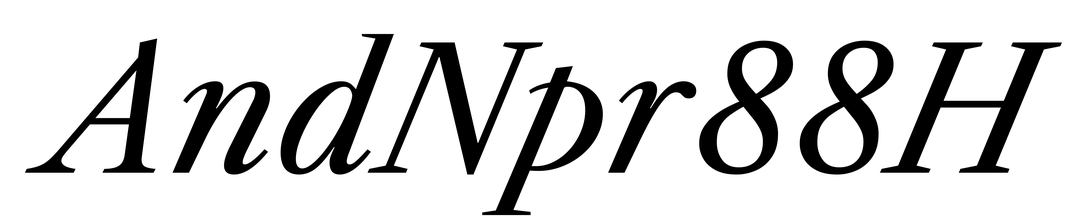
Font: LibreCaslonText-Italic_Italic